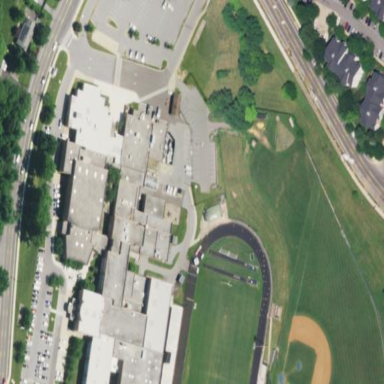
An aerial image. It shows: School.